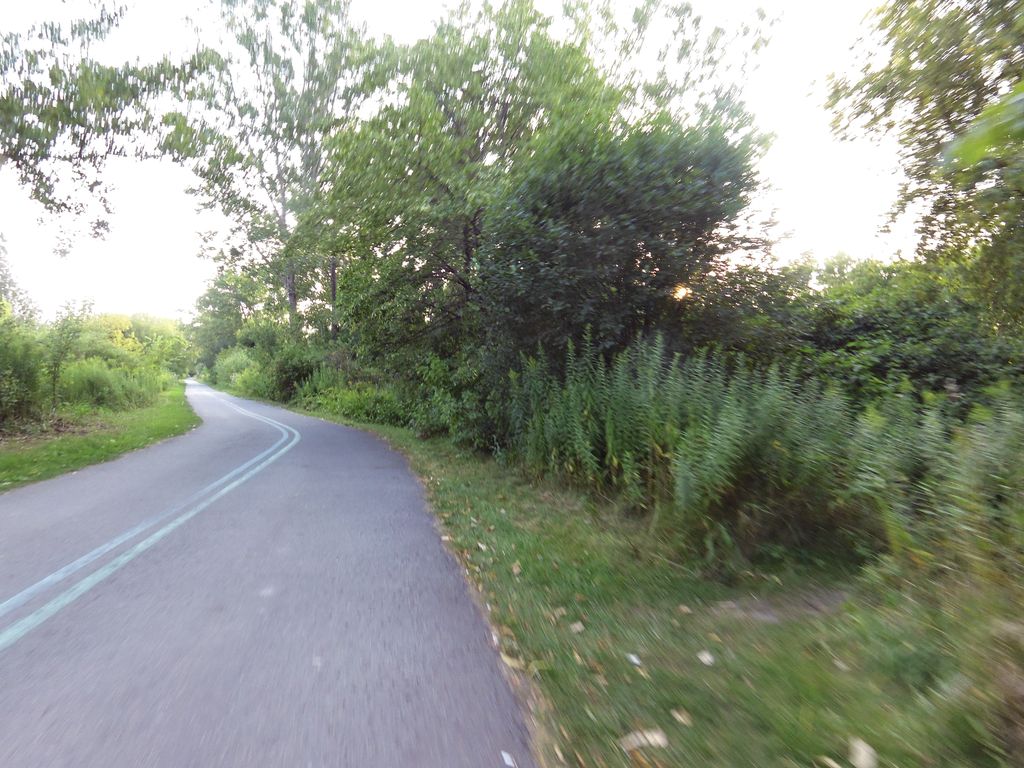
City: toronto